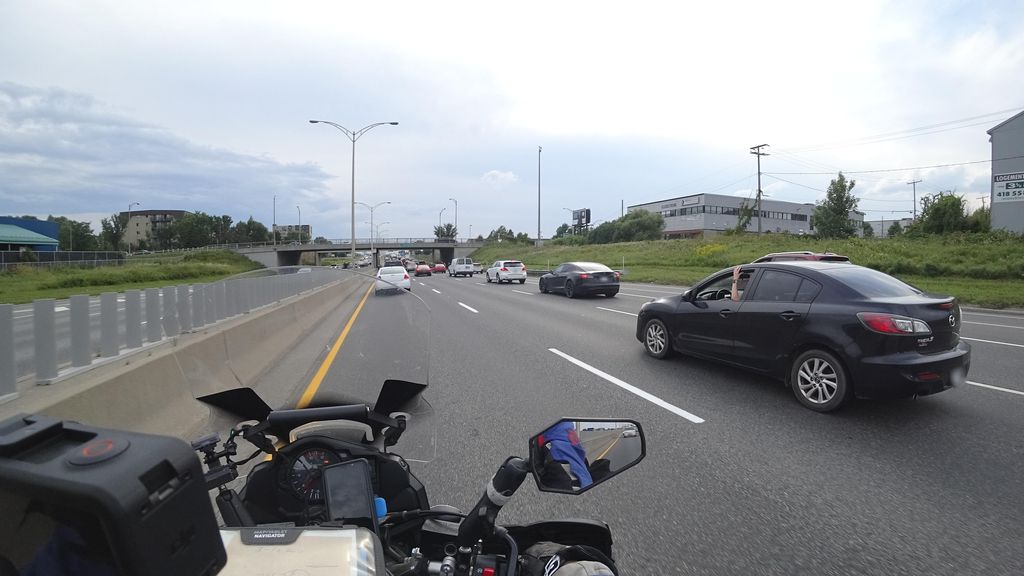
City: quebec_city